Current action and preconditions to check: trajectory_clear

Your task: For each precondition in the list above, predict whether it will hold at this action.

Consider the current scene as observed from the mobile robot's camera, and analyze the predicted future states of all dynamic agents (e.g., people, animals, vehicles, or any moving entities) within the NEXT SECOND.

IMPORTANT: Only answer "very likely" if you are absolutely certain—based on strong, clear evidence—that a dynamic agent will violate the precondition in the predicted future state. Do NOT answer "very likely" for unlikely, ambiguous, or low-probability risks.

Ask yourself for each precondition: Is there a high probability, with clear and convincing evidence, that the predicted future states of any dynamic agent will interfere with the predicted future state of the currently executing action within the NEXT SECOND, causing that precondition to fail?

Assess the risk level based on these predictions. Use "likely" or "very likely" if motions create a clear risk of interference.

Use "neutral" or "improbable" if agents are nearby but their predicted paths are clearly diverging or non-conflicting.

Failure Risk Categories: "very improbable", "improbable", "neutral", "likely", "very likely"

Answer Format: Output ONLY the probability_of_failure value from these categories: "very improbable", "improbable", "neutral", "likely", "very likely"

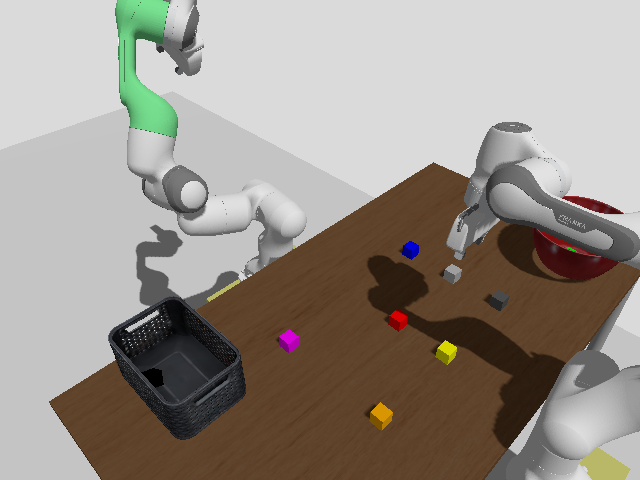

Answer: very improbable